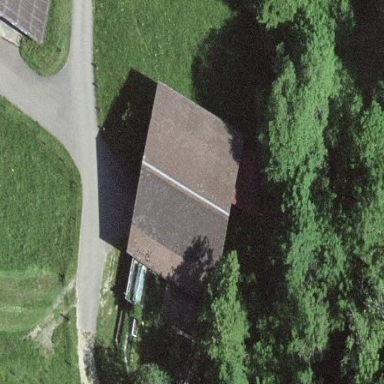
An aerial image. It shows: Shed building.